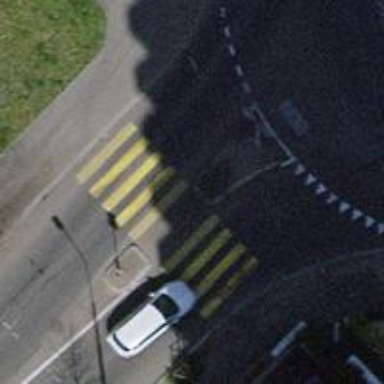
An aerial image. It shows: Uncontrolled crossing with central island on the road.